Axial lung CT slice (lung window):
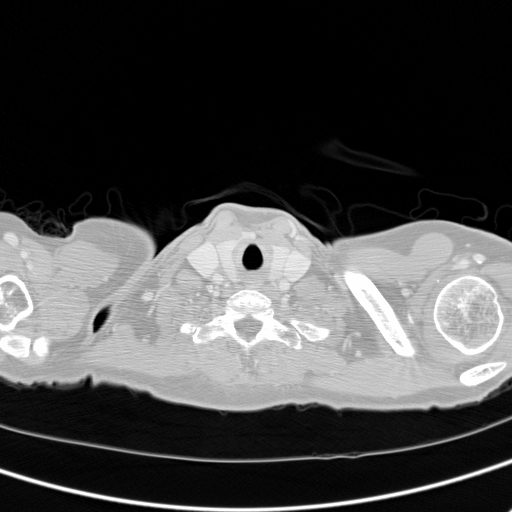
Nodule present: no